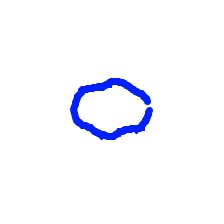
Shape: circle